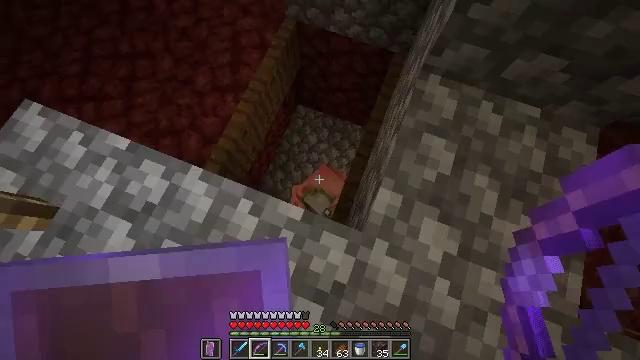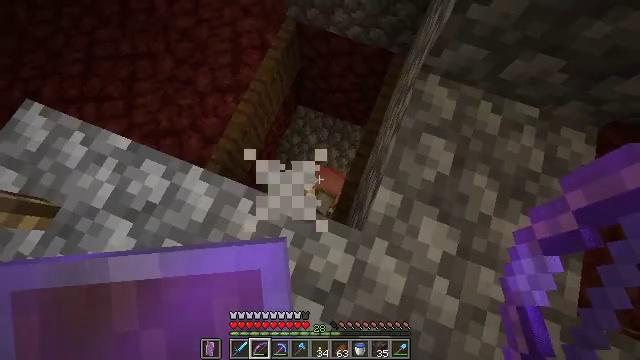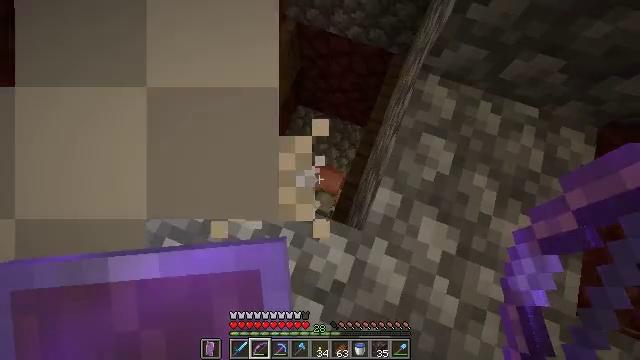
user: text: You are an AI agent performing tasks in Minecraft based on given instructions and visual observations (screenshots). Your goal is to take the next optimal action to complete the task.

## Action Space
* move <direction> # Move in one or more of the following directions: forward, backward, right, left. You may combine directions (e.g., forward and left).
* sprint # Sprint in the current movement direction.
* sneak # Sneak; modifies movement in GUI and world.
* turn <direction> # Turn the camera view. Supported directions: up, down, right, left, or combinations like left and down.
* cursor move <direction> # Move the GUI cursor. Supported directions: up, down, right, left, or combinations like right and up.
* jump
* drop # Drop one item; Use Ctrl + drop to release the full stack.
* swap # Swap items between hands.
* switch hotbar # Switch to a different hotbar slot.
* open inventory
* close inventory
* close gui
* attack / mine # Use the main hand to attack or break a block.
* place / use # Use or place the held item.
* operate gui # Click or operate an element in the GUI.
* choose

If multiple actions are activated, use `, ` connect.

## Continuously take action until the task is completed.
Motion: motion action
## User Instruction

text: Kill a zombified piglin.
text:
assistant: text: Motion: sneak
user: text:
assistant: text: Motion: sneak
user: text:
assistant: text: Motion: sneak